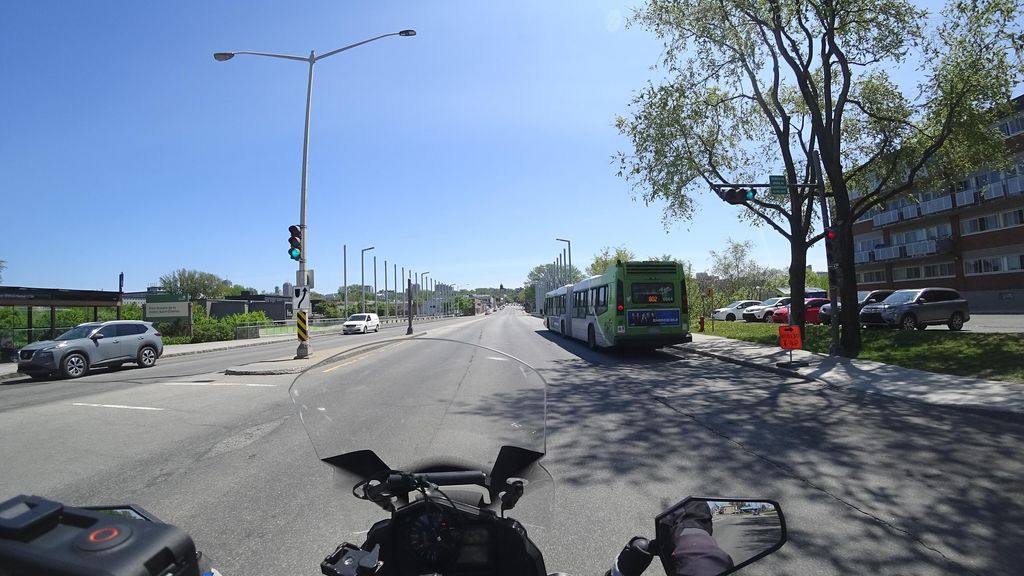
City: quebec_city